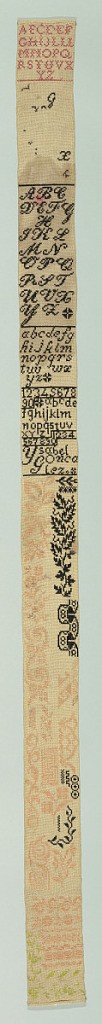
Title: Sampler
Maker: Ysabel Gonzalez
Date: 19th century
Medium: silk, cotton Technique: embroidered in cross stitches on plain weave foundation
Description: Long and narrow sampler embroidered largely in black on white, with alphabets, numerals, inscription, and leaf patterns.